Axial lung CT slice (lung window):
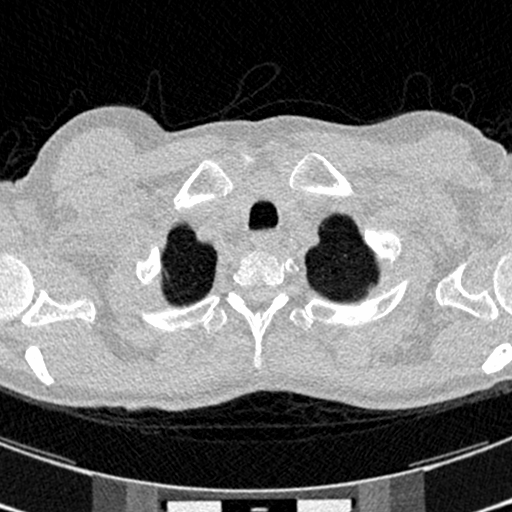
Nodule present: no